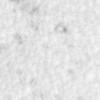
Label: no_change